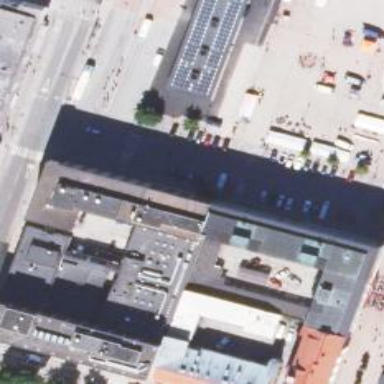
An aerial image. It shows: Marketplace.